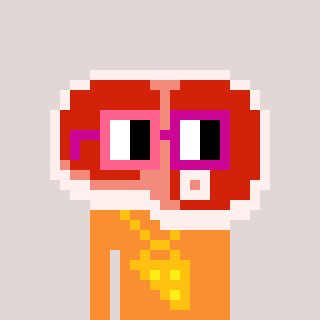
a pixel art character with square pink and red glasses, a steak-shaped head and a orange-colored body on a warm background